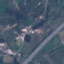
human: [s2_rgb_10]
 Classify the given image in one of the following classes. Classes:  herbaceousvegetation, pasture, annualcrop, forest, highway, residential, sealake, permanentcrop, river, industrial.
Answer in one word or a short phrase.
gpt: Highway